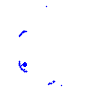
Particle: electron